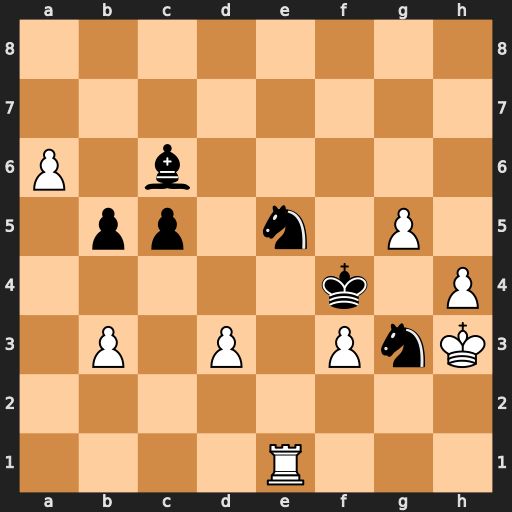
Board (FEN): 8/8/P1b5/1pp1n1P1/5k1P/1P1P1PnK/8/4R3
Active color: w
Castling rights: -
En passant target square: -
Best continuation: Rxe5 Kxe5 Kxg3